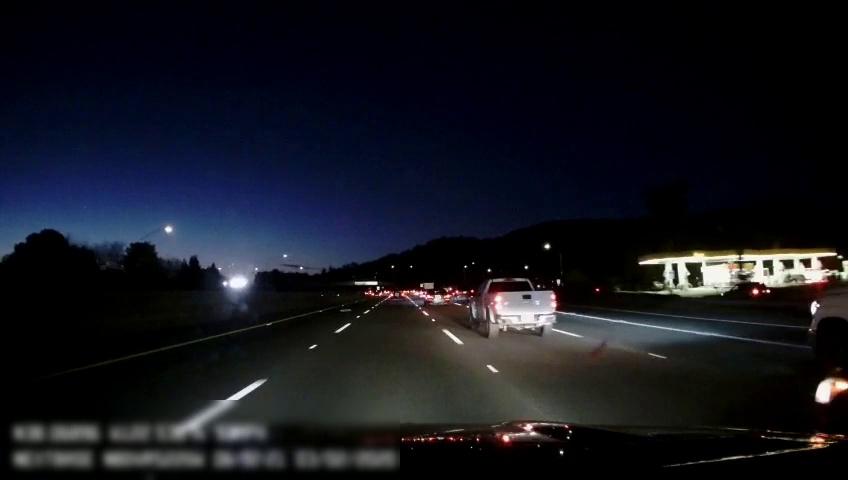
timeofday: Night
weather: Other
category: Drivable Space
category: Vehicles | Truck
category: Vehicles | Car
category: Vehicles | Truck
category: Vehicles | Car
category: Vehicles | Car
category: Vehicles | Car
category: Vehicles | Other LV
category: Lanes | Alternate Lane
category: Lanes | Current Lane
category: Lanes | Current Lane
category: Lanes | Alternate Lane
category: Lanes | Alternate Lane
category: Lanes | Alternate Lane